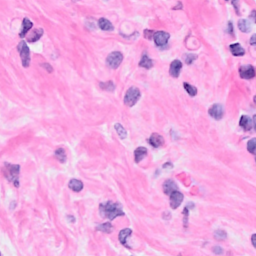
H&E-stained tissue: Breast